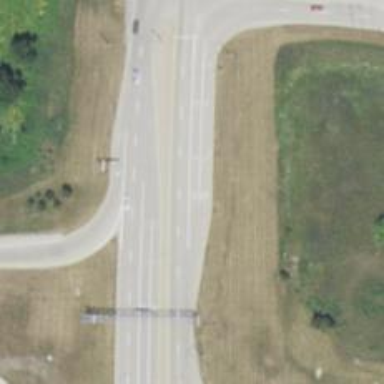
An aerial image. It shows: Secondary road.